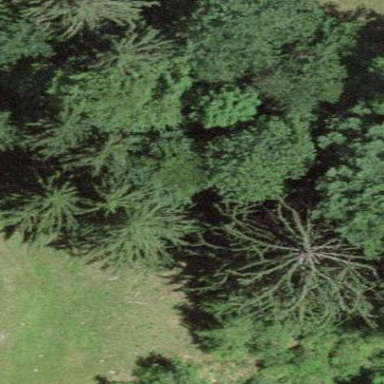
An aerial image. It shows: Mixed leaf-type forest area.